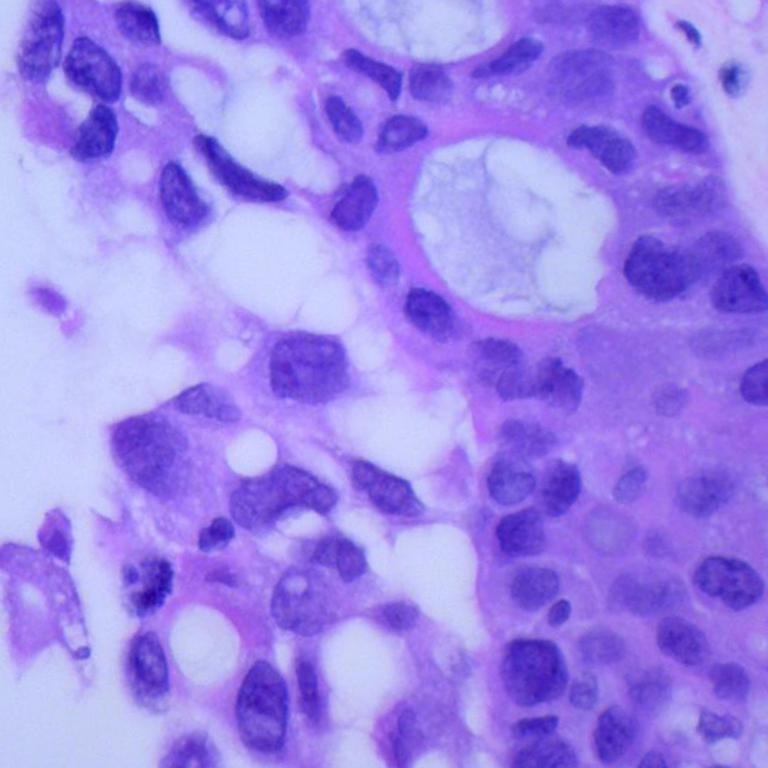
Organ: lung
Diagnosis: adenocarcinomas